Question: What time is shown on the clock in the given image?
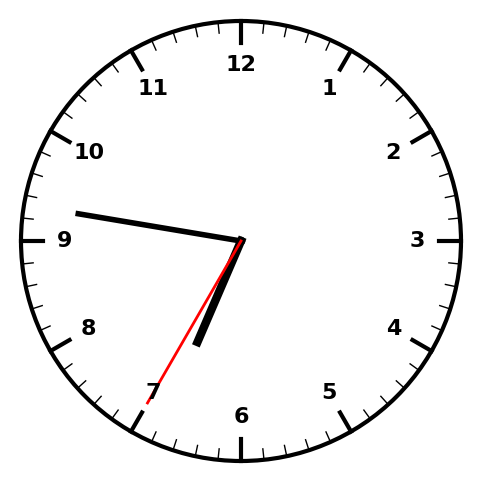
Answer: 06:46:35